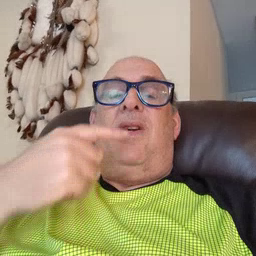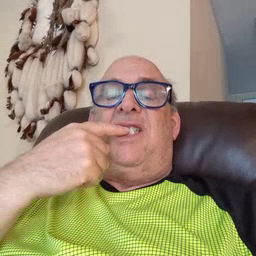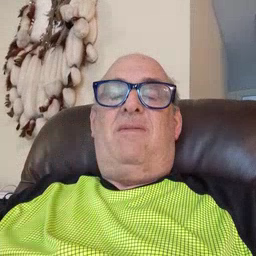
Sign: tooth